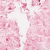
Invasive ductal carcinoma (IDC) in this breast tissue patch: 0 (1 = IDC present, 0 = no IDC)